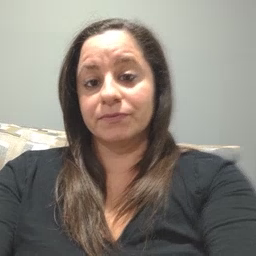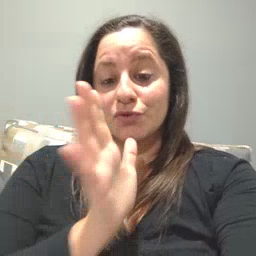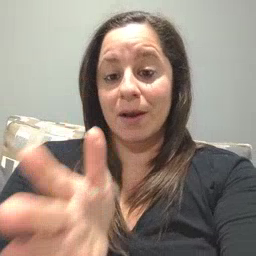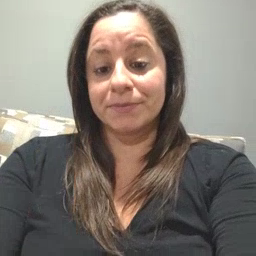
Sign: grandma